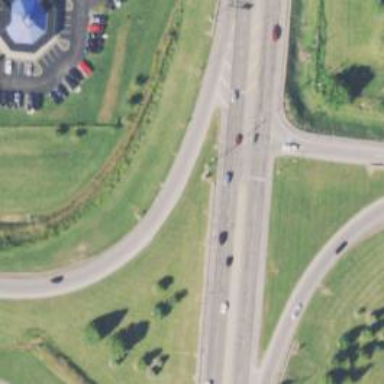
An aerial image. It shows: Trunk link highway.